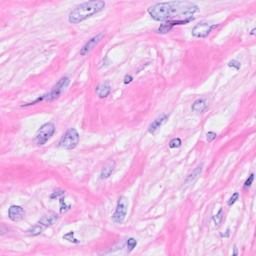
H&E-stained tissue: Breast